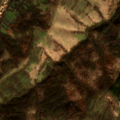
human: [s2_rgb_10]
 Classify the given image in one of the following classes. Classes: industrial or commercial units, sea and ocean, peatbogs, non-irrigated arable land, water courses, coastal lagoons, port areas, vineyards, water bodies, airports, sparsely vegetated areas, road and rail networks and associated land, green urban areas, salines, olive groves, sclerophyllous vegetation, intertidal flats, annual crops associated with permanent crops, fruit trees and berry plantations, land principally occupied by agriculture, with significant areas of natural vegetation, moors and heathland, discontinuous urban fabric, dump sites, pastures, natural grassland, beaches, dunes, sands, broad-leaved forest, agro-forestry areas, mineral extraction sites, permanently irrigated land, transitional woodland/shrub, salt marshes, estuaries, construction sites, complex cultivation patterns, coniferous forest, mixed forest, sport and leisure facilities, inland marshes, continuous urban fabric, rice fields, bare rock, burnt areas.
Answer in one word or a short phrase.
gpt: discontinuous urban fabric, pastures, broad-leaved forest, transitional woodland/shrub